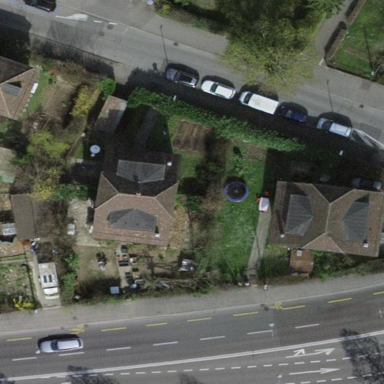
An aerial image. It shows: Garden enclosed by fence.